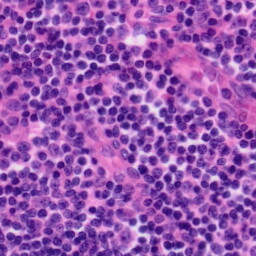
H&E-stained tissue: Tonsil